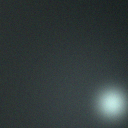
Screen state: off